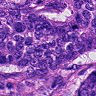
Metastatic tissue present: yes